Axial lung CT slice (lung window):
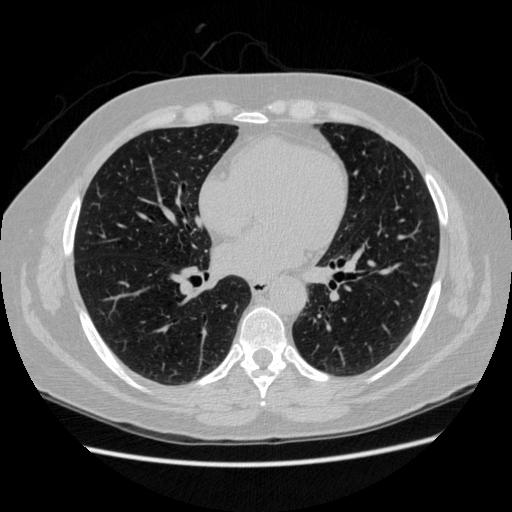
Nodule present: no